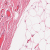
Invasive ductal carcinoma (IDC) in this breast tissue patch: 0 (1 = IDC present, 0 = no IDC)